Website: apple
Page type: receipt
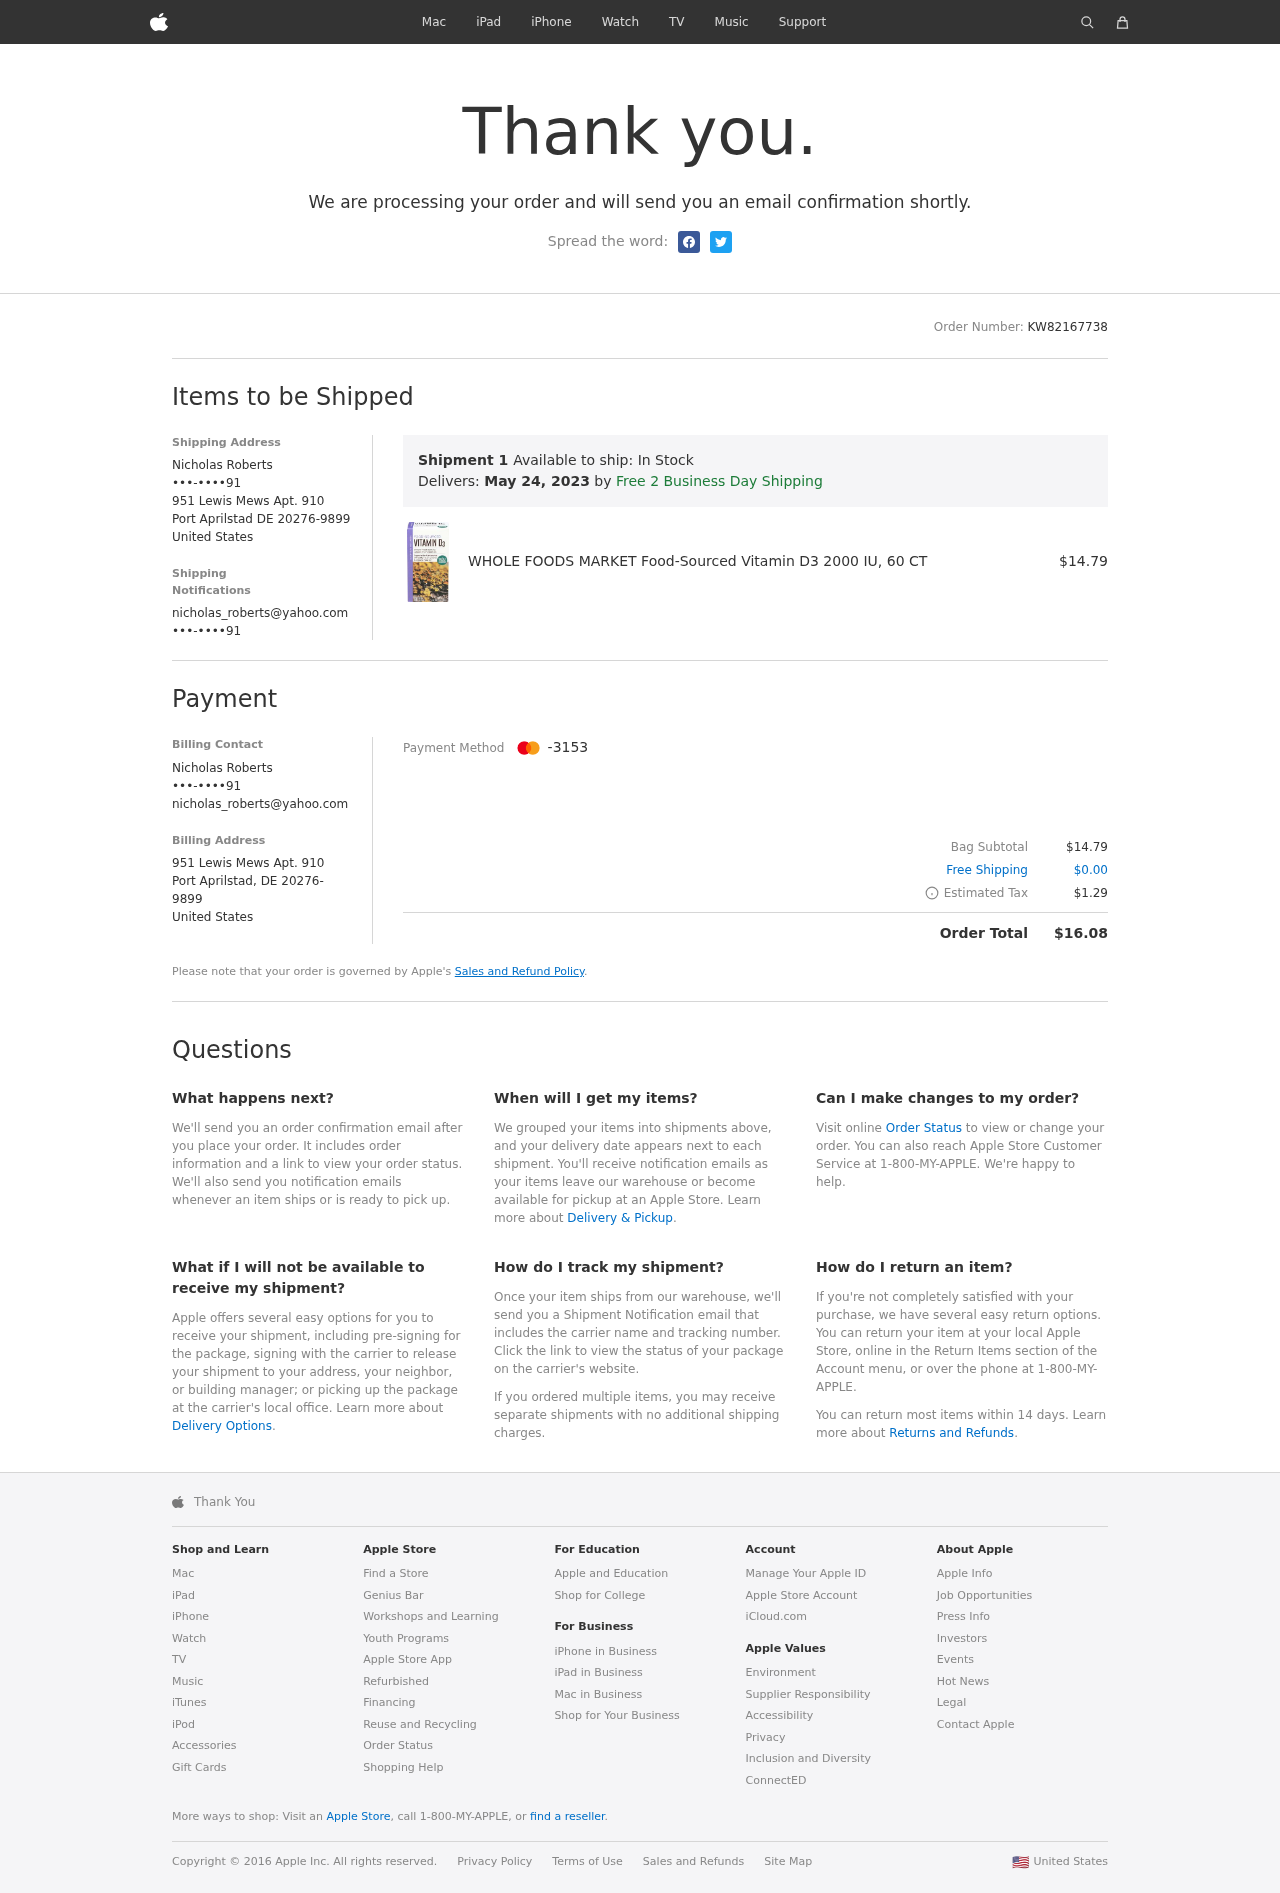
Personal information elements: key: PII_CARD_LAST4
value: -3153
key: PII_CITY
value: Port Aprilstad
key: PII_COUNTRY
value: United States
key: PII_EMAIL
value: nicholas_roberts@yahoo.com
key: PII_EMAIL2
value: nicholas_roberts@yahoo.com
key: PII_FULLNAME
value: Nicholas Roberts
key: PII_FULLNAME2
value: Nicholas Roberts
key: PII_PHONE
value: •••-••••91
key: PII_PHONE2
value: •••-••••91
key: PII_PHONE3
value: •••-••••91
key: PII_POSTCODE_FULL
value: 20276-9899
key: PII_STATE_ABBR
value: DE
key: PII_STREET
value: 951 Lewis Mews Apt. 910
Product elements: key: PRODUCT1_NAME
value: WHOLE FOODS MARKET Food-Sourced Vitamin D3 2000 IU, 60 CT
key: PRODUCT1_PRICE
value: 14.79
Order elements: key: ORDER_ID
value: KW82167738
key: ORDER_DELIVERY_DATE
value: May 24, 2023
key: ORDER_SUBTOTAL
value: $14.79
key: ORDER_SHIPPING_COST
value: $0.00
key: ORDER_TAX
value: $1.29
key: ORDER_TOTAL
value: $16.08